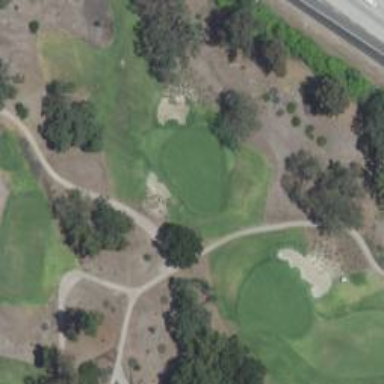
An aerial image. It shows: Path designated for golf carts.